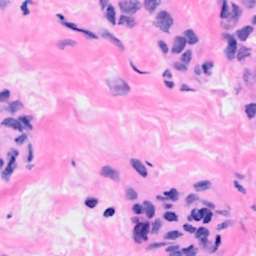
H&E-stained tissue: Breast